Question: I've just startted creating pdf files in php and I was wondering if I can add a background image to a table. What I want to do basically is create an invoice and in it have a table with curved corners and in this table I have lines showing details of purchased items. I searched and found that I can create cells and lines but not a table with dynamic cells in it. So I thought maybe I can set the table outline as the background image and then create cells on it.

Is it possible?
Thanks in advance.
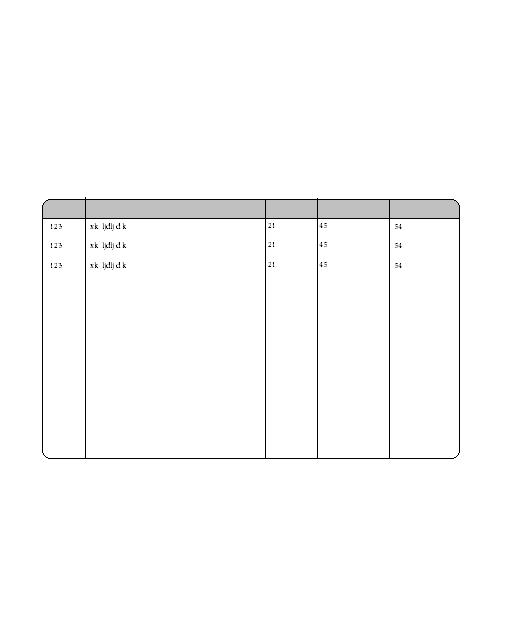
Answer: I ended up removing the background image and adding cells with outline.